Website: macys
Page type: billing-address
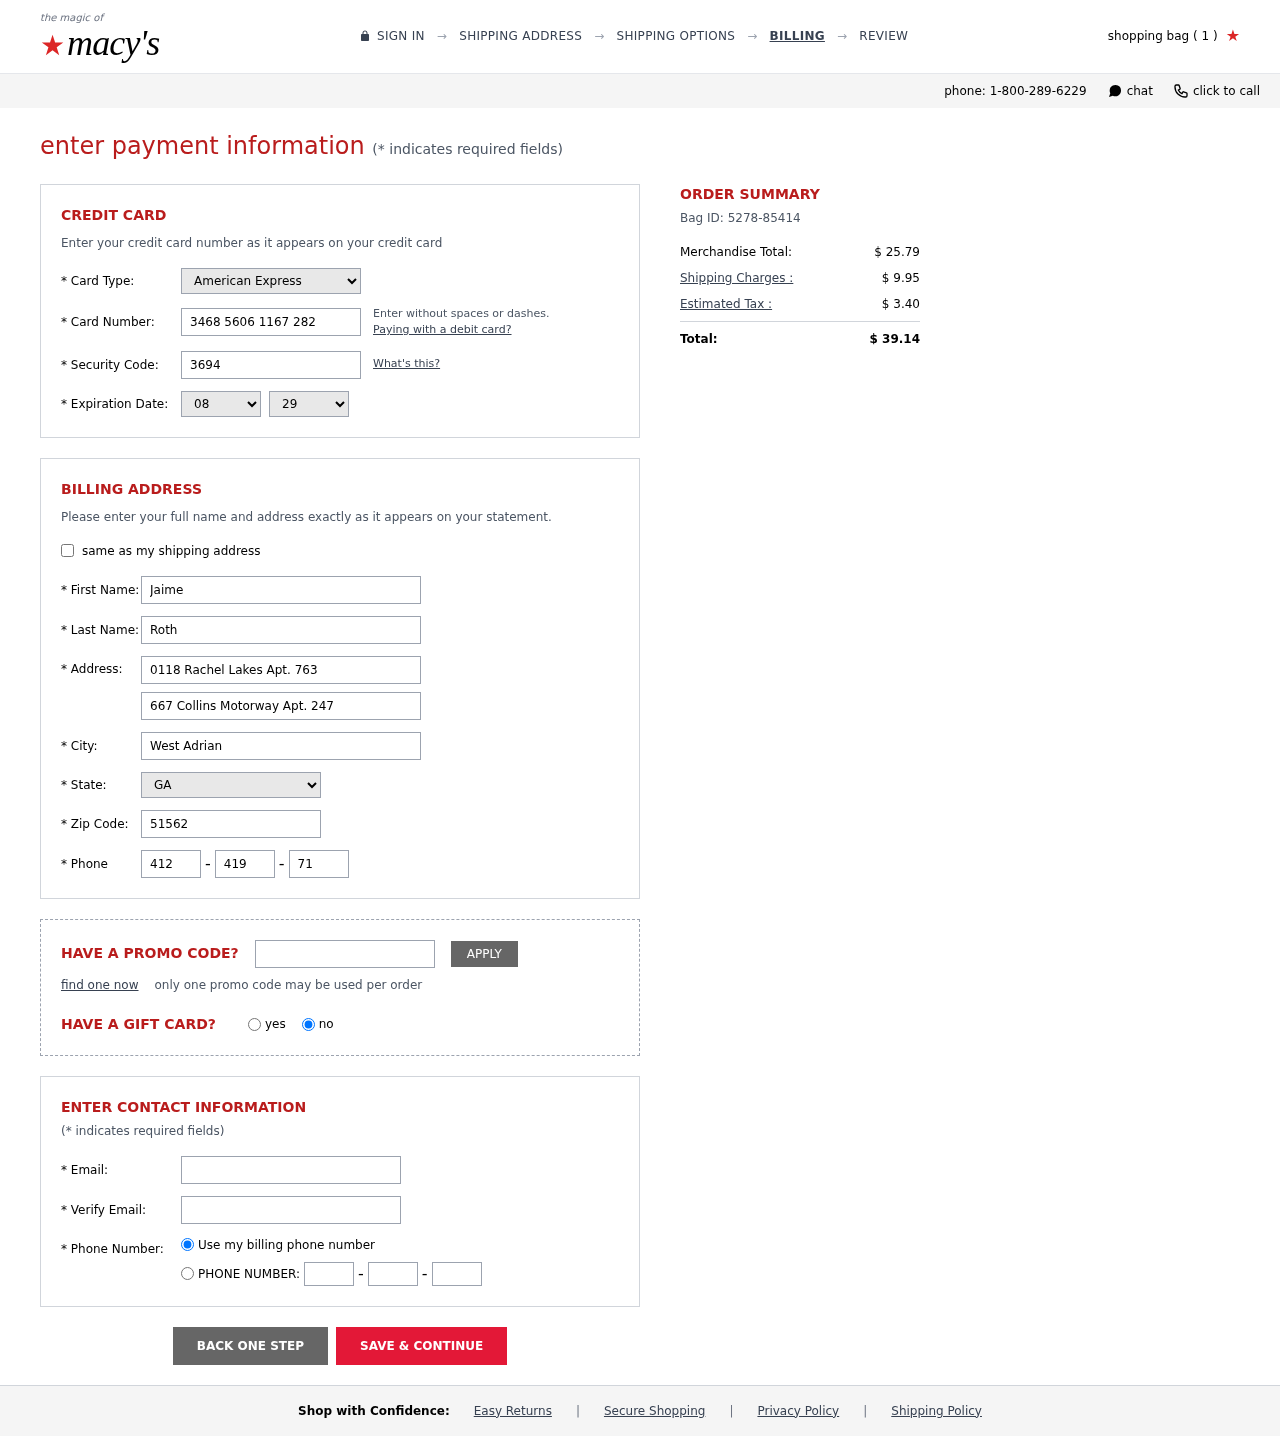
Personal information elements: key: PII_CARD_CVV
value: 3694
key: PII_CARD_EXPIRY_MONTH
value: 08
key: PII_CARD_EXPIRY_YEAR
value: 29
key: PII_CARD_NUMBER
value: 3468 5606 1167 282
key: PII_CARD_TYPE
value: American Express
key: PII_CITY
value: West Adrian
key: PII_EMAIL
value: jaime.roth@hotmail.com
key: PII_FIRSTNAME
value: Jaime
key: PII_LASTNAME
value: Roth
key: PII_PHONE_AREA
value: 412
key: PII_PHONE_PREFIX
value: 419
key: PII_PHONE_SUFFIX
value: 7193
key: PII_POSTCODE
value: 51562
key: PII_STATE_ABBR
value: GA
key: PII_STREET
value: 0118 Rachel Lakes Apt. 763
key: PII_STREET2
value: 667 Collins Motorway Apt. 247
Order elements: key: ORDER_NUM_ITEMS
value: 1
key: ORDER_ID
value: Bag ID: 5278-85414
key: ORDER_SUBTOTAL
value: $ 25.79
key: ORDER_SHIPPING_COST
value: $ 9.95
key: ORDER_TAX
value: $ 3.40
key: ORDER_TOTAL
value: $ 39.14